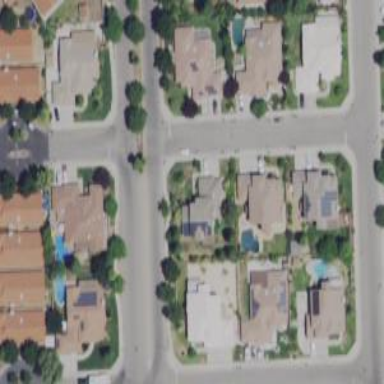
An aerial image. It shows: Residential road.